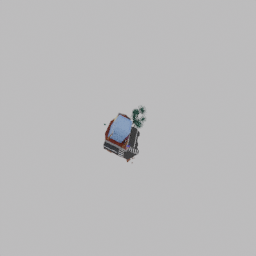
Label: architecture